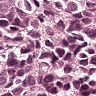
Metastatic tissue present: yes